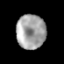
Tissue: prostate
Cell type: T cells
Senescence score: 0.359
Nuclear area (px): 984
Mean DAPI intensity: 163.826